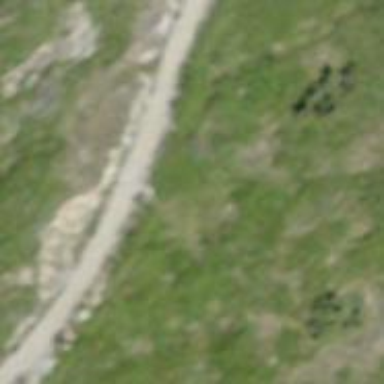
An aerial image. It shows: Path on the ground.